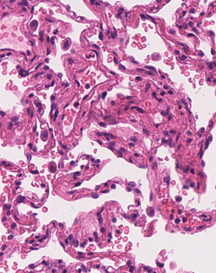
Tumor epithelial tissue: no
Tumor-associated stroma tissue: no
Normal tissue: yes